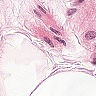
Metastatic tissue present: no